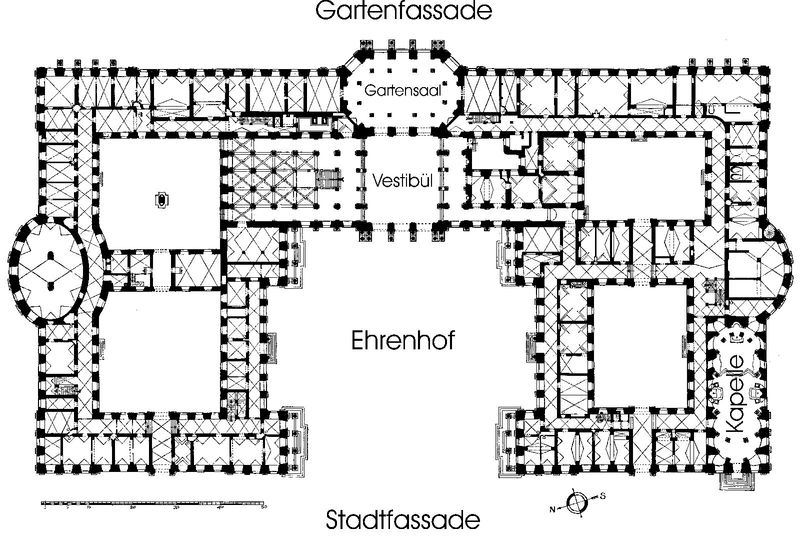
Titel: Residenz Würzburg
Künstler: Balthasar Neumann
Standort: Würzburg, Residenz (EU - D - B)
Schlagwörter: flügel, schwarz, zimmer, gebäude, haus, schloss, architektur, garten, fassade, hof, deutsch, groß, druck, räume, entwurf, kapelle, plan, grundriss, maßstab, bauplan, gänge, gebaude, gebäudeplan, masstab, vestibül, gartenfassade, ehrenhof, windrose, gartensaal, kompass, raumplan, zwei flügel, nordpfeil, stadtfassde, stadtfassage, stadtfassade, vestibühl